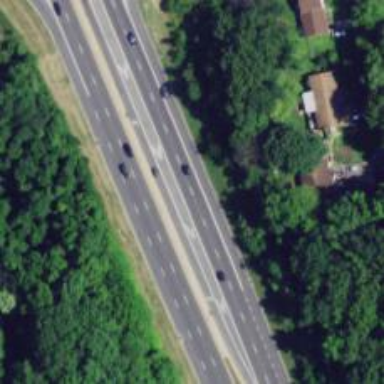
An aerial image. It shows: Asphalt trunk highway classified as expressway.